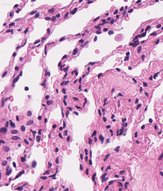
Tumor epithelial tissue: no
Tumor-associated stroma tissue: no
Normal tissue: yes